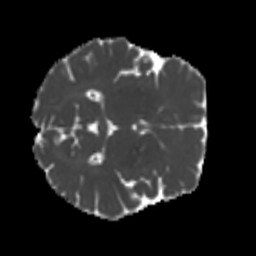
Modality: MD
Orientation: axial
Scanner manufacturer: siemens
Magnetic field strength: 3 T
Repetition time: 4 s
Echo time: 0.0594 s